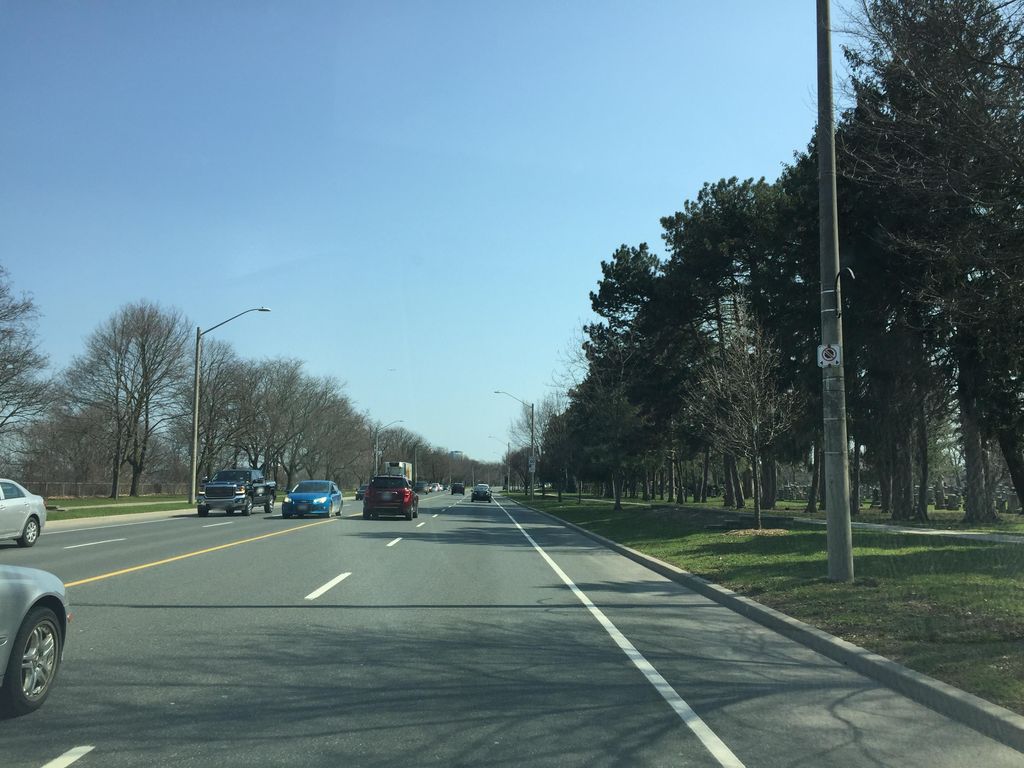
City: hamilton